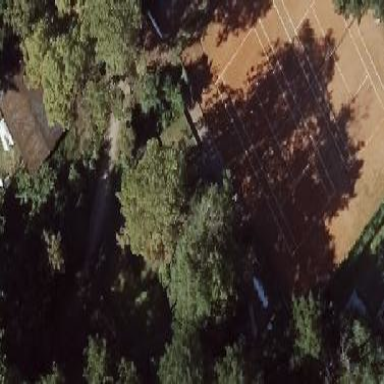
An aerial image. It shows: Tennis court on pitch designated for leisure land.